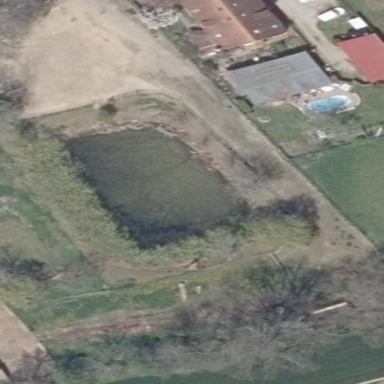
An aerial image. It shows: Peaceful pond surrounded by nature.